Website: home-depot
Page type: billing-address
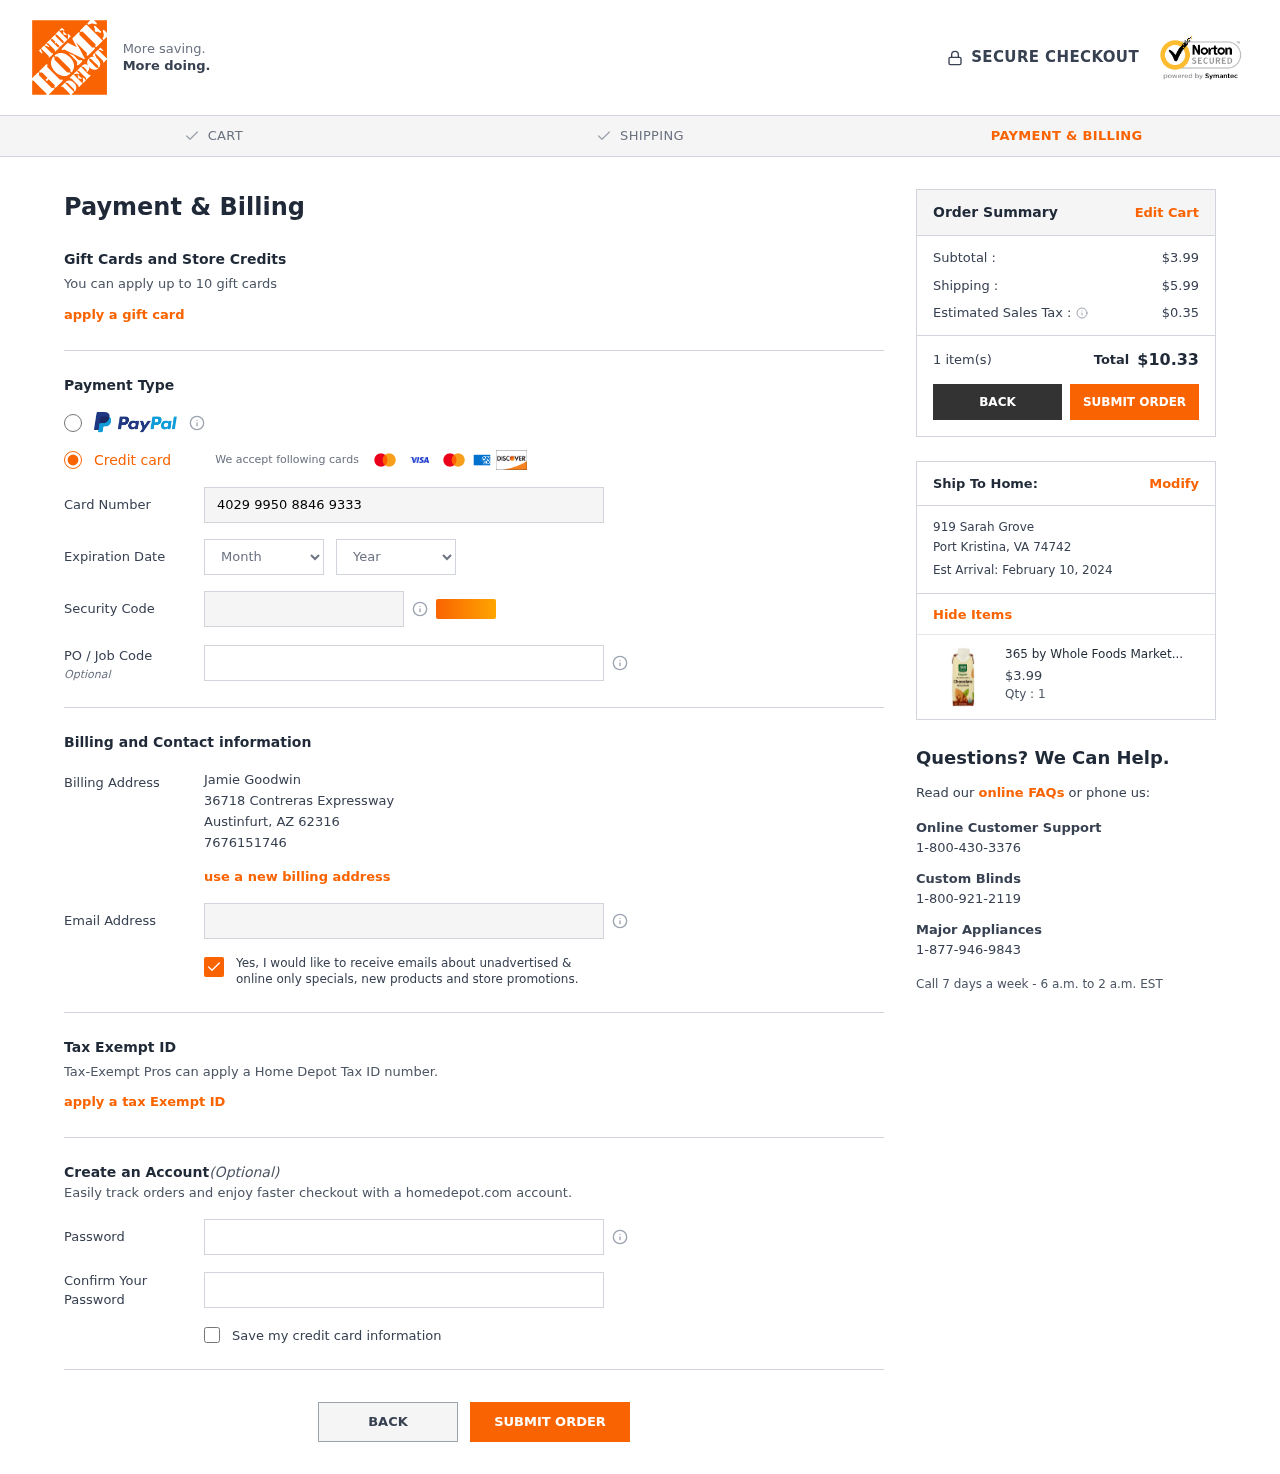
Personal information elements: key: PII_CARD_CVV
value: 839
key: PII_CARD_EXPIRY_MONTH
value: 09
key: PII_CARD_EXPIRY_YEAR
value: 27
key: PII_CARD_NUMBER
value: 4029 9950 8846 9333
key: PII_CITY
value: Austinfurt
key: PII_CITY2
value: Port Kristina
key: PII_EMAIL
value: jamiegoodwin@gmail.com
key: PII_FULLNAME
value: Jamie Goodwin
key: PII_PHONE
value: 7676151746
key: PII_POSTCODE
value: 62316
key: PII_POSTCODE2
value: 74742
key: PII_STATE_ABBR
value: AZ
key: PII_STATE_ABBR2
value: VA
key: PII_STREET
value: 36718 Contreras Expressway
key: PII_STREET2
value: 919 Sarah Grove
Product elements: key: PRODUCT1_NAME
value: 365 by Whole Foods Market, Organic Unsweetened Almond Milk, Chocolate (1 Single Carton), 8 Fl Oz
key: PRODUCT1_PRICE
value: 3.99
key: PRODUCT1_QUANTITY
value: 1
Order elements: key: ORDER_SUBTOTAL
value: $3.99
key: ORDER_SHIPPING_COST
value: $5.99
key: ORDER_TAX
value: $0.35
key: ORDER_NUM_ITEMS
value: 1 item(s)
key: ORDER_TOTAL
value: $10.33
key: ORDER_DELIVERY_DATE
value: Est Arrival: February 10, 2024